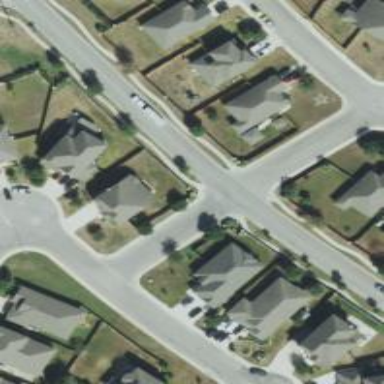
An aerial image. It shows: Residential road with asphalt surface and separate sidewalk.